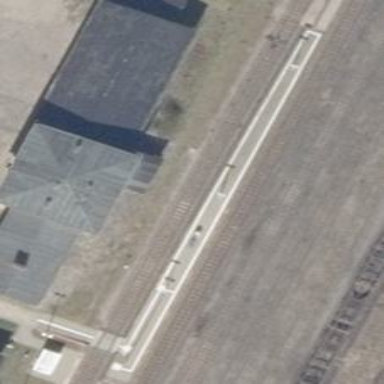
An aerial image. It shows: Railway stop with public transport stop position.